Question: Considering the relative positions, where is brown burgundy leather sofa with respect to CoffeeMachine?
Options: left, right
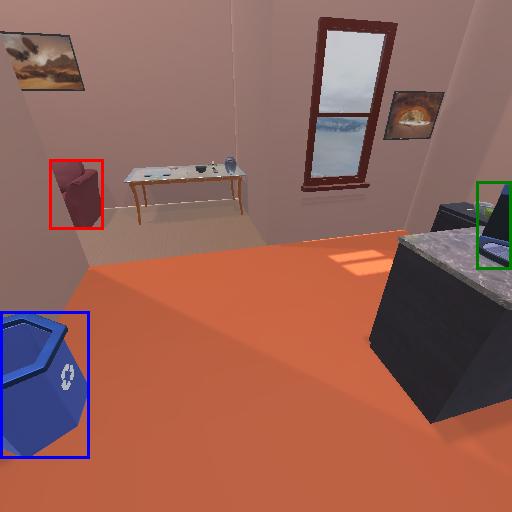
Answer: left